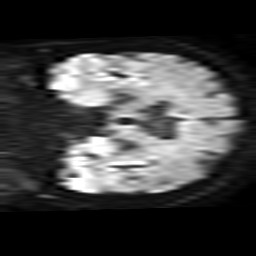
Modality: TRACE
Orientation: coronal
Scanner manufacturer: philips
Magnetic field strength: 3 T
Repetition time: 4.654 s
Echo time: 0.07459 s